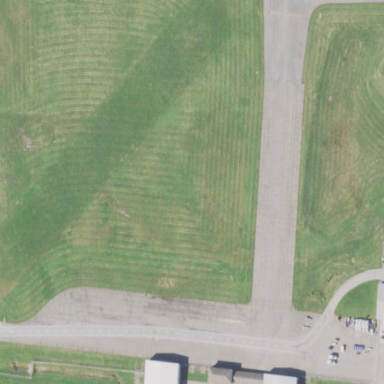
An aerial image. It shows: Apron at the airport.